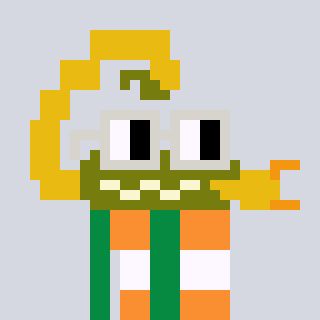
a pixel art character with square light gray glasses, a scorpion-shaped head and a green-colored body on a cool background